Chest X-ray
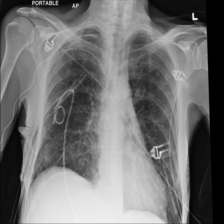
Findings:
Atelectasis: negative
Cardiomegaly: negative
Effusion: negative
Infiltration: negative
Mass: negative
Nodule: positive
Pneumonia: negative
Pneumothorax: positive
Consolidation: negative
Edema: negative
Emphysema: negative
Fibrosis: negative
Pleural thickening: negative
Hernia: negative